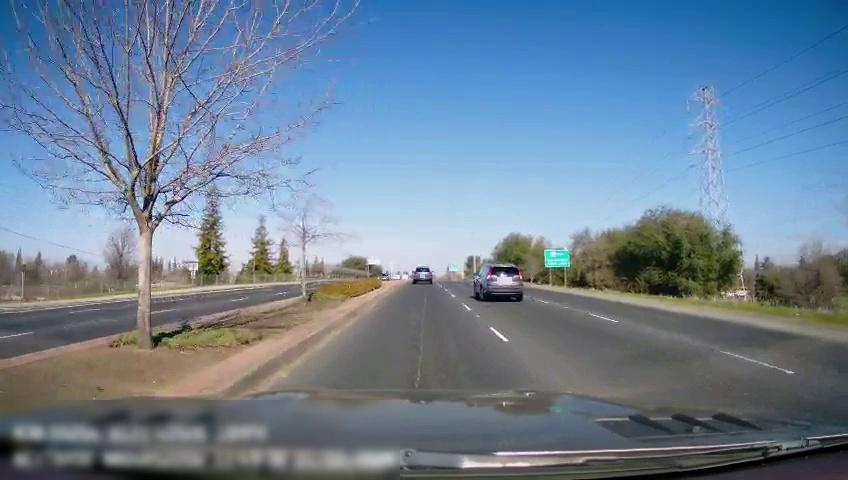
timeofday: Day
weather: Sunny
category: Drivable Space
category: Drivable Space
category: Vehicles | SUV
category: Vehicles | SUV
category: Lanes | Current Lane
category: Lanes | Alternate Lane
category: Lanes | Opposite Lane
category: Lanes | Opposite Lane
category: Traffic | Signs